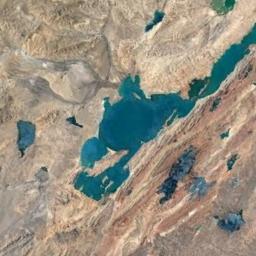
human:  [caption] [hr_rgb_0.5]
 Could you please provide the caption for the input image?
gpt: An irregularly shaped light blue lake is surrounded by yellow-brown mountains, With some small lakes next to it .

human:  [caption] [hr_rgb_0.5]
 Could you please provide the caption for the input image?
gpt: There is a path over the lake in the picture .

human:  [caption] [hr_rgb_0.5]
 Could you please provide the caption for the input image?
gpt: Some lakes of different sizes lie in a mountainous area and the water is deep green .

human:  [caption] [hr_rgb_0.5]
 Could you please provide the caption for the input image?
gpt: The ground is uneven around the lake .

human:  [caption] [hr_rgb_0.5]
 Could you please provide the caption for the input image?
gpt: There are some lakes in a brown desert .